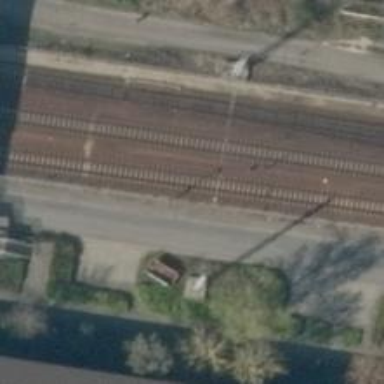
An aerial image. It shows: Milestone along the railway track with catenary mast.